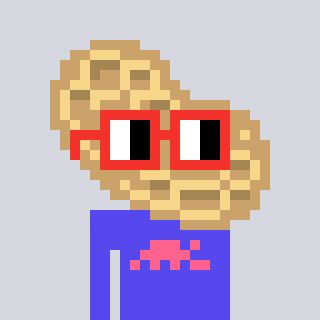
a pixel art character with square red glasses, a peanut-shaped head and a computerblue-colored body on a cool background